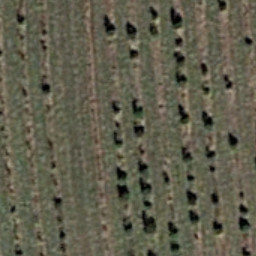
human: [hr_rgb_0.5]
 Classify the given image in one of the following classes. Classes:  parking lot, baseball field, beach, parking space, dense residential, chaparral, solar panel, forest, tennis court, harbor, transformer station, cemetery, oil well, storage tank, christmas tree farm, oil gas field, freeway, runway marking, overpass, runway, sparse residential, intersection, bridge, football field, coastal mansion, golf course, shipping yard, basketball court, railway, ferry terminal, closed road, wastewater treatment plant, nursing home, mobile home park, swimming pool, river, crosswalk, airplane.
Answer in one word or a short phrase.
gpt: christmas tree farm